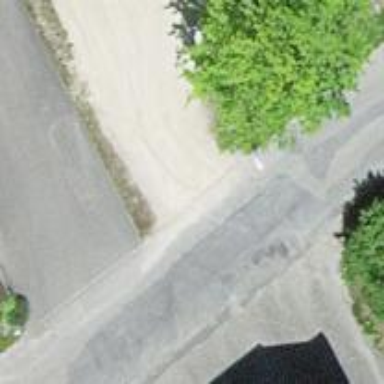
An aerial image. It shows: Residential road.